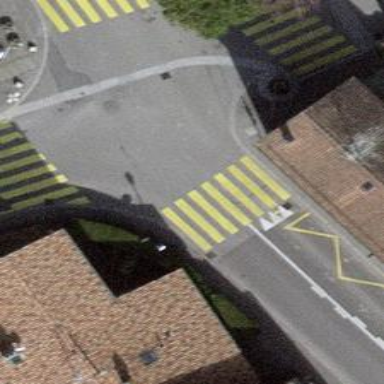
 featuring traffic calming measure of table. Both sides of the road have sidewalks."